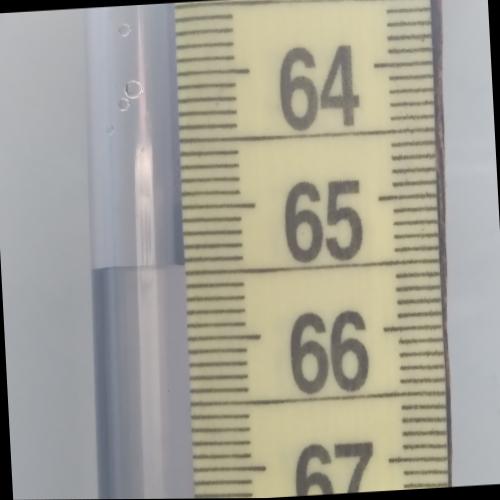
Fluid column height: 65.4 cm